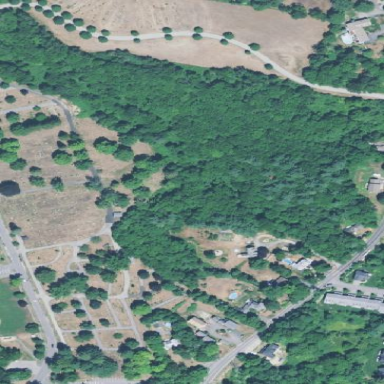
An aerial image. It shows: Cemetery that holds historical significance.